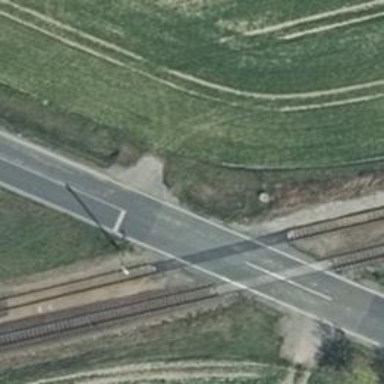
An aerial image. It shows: Level crossing along the railway.